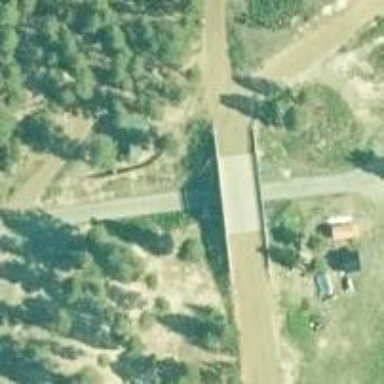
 with classic and skating grooming options."